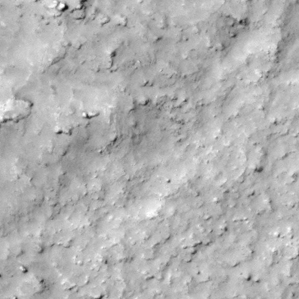
Label: non_frost